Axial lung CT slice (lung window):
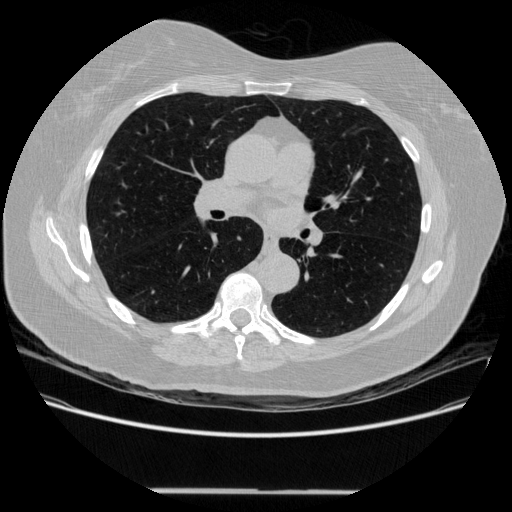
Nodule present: no